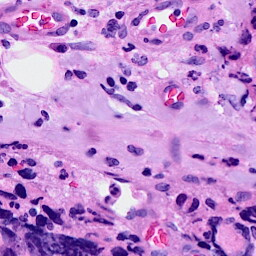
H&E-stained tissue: Breast